Interaction volume radius: 5 \u00c5
Interaction volume height: 25 \u00c5
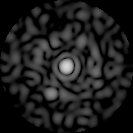
Disorder parameter: 0.8714